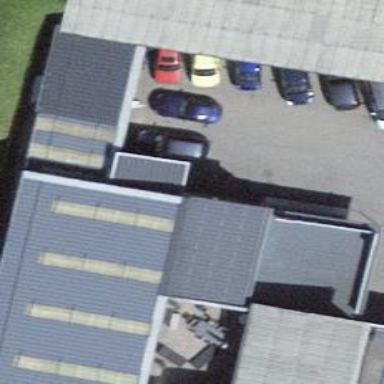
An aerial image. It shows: Car wash facility.